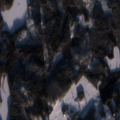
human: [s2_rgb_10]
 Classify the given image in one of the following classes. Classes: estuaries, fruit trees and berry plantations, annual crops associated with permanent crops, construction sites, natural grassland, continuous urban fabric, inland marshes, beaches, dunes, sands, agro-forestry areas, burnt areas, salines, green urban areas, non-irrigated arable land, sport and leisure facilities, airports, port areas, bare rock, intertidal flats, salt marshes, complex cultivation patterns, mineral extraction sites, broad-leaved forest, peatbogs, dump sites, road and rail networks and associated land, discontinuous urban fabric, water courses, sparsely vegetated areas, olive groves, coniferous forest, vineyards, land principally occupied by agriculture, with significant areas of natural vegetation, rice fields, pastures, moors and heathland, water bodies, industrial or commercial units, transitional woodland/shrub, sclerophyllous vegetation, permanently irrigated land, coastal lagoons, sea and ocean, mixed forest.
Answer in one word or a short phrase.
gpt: non-irrigated arable land, land principally occupied by agriculture, with significant areas of natural vegetation, coniferous forest, mixed forest, transitional woodland/shrub, water bodies